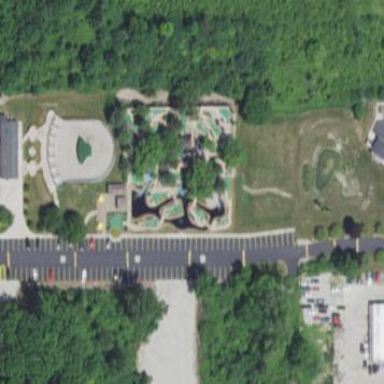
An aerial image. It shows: Miniature golf leisure land.